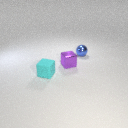
small blue metal sphere behind small purple metal cube